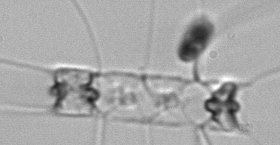
Label: Chaetoceros_didymus